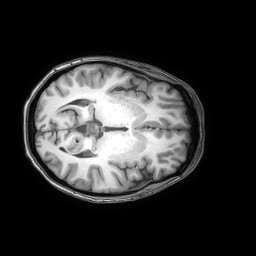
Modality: T1w
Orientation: axial
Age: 30
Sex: female
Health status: healthy
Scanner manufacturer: philips
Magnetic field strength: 3 T
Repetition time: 0.0079 s
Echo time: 0.0035 s